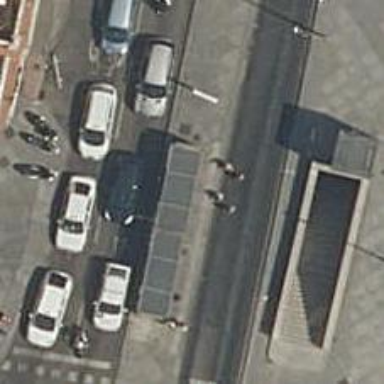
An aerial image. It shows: Bus stop with sheltered platform for public transport.